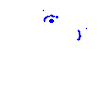
Particle: electron